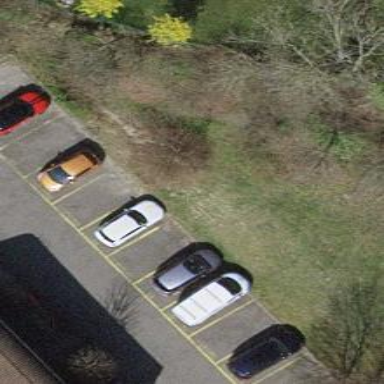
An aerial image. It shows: Street side parking area.